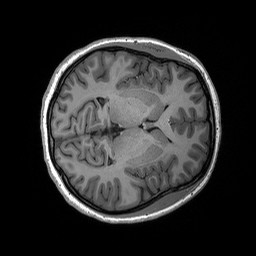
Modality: T1w
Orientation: axial
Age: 23
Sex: female
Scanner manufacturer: siemens
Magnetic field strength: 3 T
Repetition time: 2.53 s
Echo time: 0.00227 s